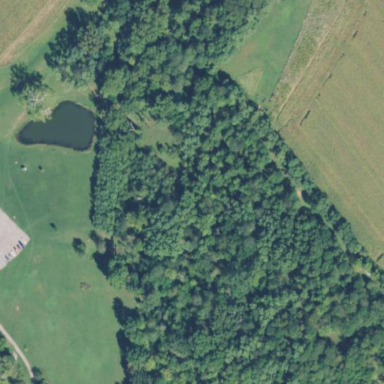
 specifically designed for the sport of disc golf."